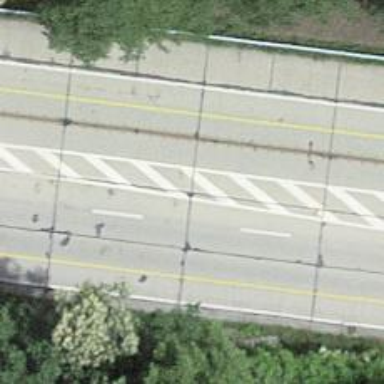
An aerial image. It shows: Primary road with asphalt surface and designated cycle lane.